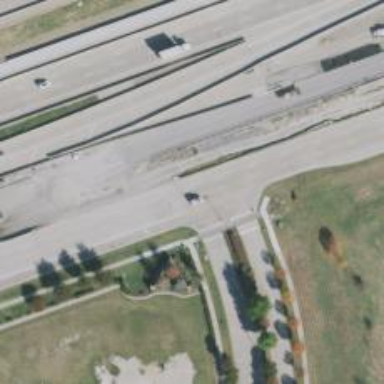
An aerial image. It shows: Secondary road with frontage road alongside.